Field crop: tomato
Growth stage: 1
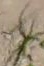
Species: cyperus